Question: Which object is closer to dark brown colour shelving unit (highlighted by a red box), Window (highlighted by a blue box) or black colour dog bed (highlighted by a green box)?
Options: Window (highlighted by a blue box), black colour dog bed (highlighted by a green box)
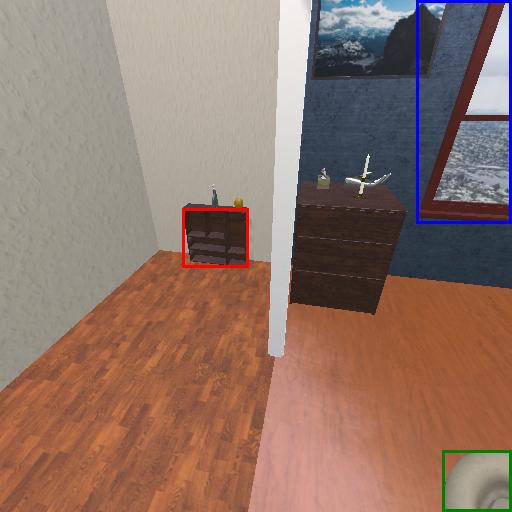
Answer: Window (highlighted by a blue box)